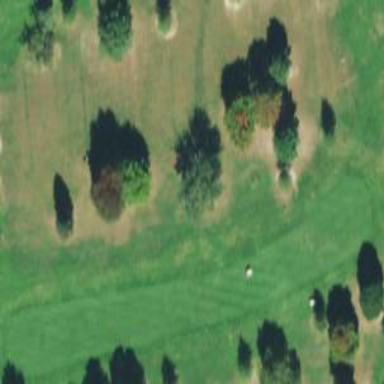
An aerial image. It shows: Scenic golf fairway.